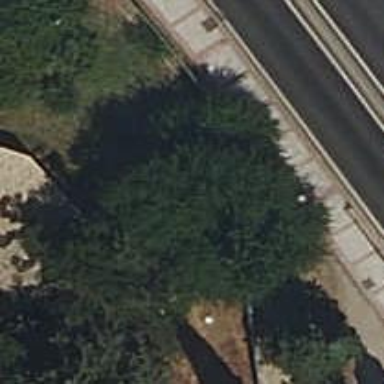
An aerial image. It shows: Footway with paving stones leading through tunnel.